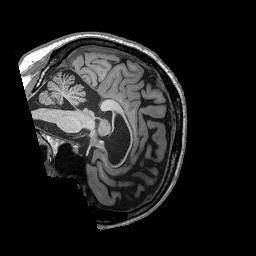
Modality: T1w
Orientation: sagittal
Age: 64
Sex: male
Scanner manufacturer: siemens
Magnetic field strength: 3 T
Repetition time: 2.53 s
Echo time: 0.00144 s